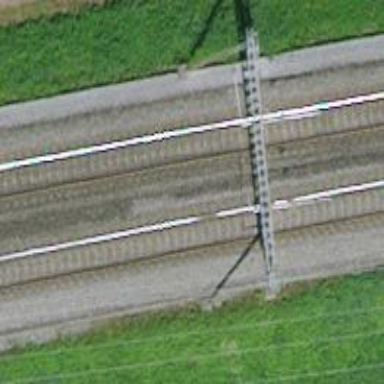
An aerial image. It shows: Single-track electrified railway with contact line.